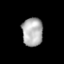
Tissue: lung
Cell type: Epithelial cells
Senescence score: 0.5593
Nuclear area (px): 577
Mean DAPI intensity: 176.886